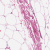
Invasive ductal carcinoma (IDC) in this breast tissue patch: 0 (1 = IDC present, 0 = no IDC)